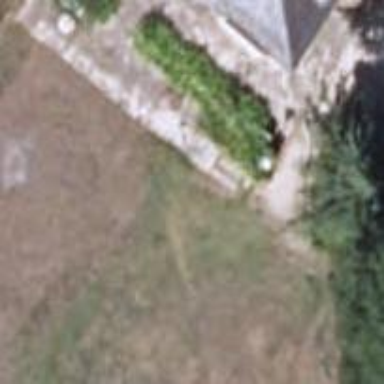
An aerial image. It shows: White bench.